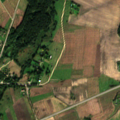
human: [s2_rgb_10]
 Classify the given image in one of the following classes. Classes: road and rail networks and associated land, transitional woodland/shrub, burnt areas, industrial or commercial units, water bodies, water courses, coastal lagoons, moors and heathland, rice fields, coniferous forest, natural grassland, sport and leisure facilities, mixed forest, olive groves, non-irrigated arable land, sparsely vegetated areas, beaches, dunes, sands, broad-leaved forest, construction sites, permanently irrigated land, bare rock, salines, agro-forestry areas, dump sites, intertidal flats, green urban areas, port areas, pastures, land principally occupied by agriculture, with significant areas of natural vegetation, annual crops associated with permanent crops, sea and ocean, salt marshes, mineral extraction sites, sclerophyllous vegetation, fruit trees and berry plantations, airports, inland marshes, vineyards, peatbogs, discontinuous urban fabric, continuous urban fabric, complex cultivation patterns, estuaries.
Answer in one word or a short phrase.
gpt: discontinuous urban fabric, non-irrigated arable land, land principally occupied by agriculture, with significant areas of natural vegetation, mixed forest